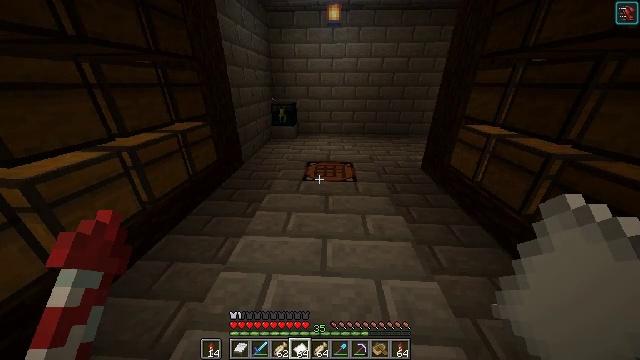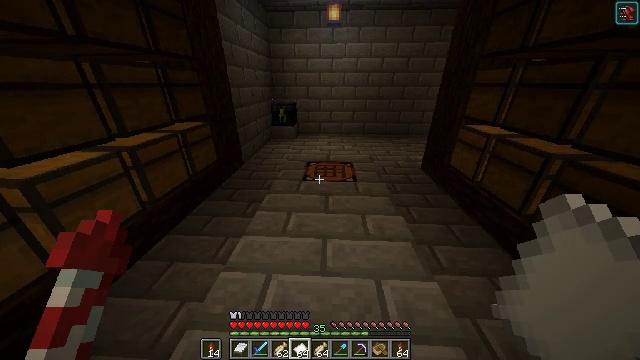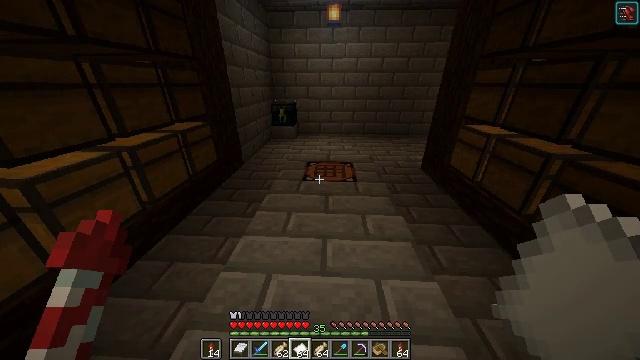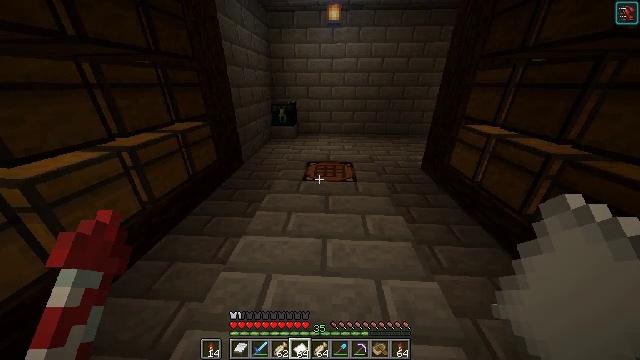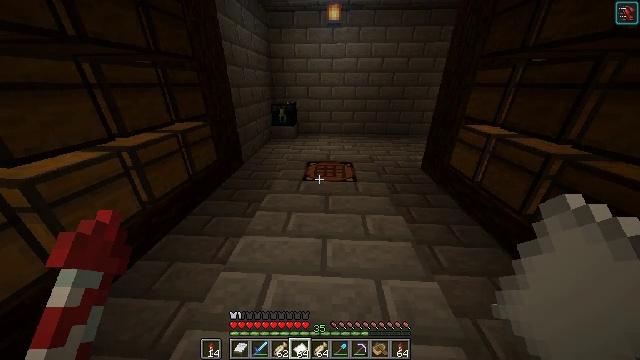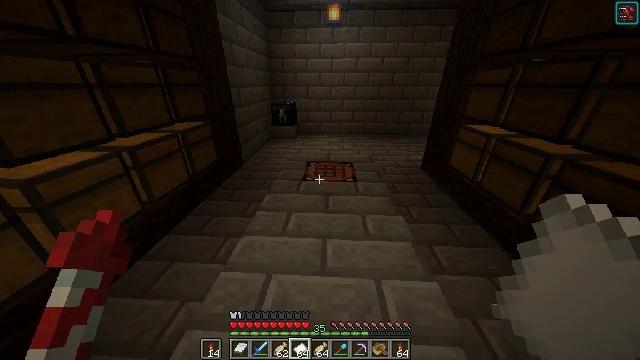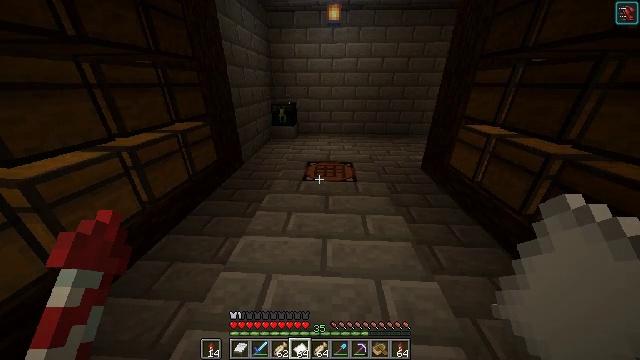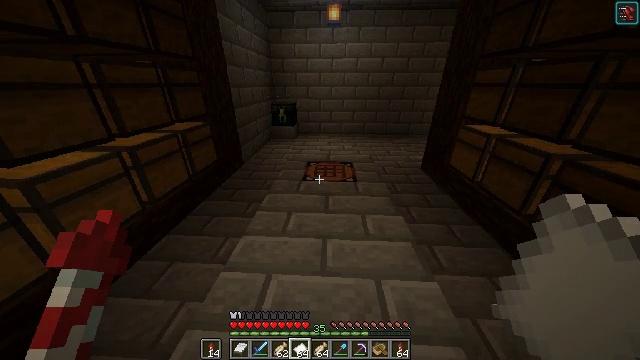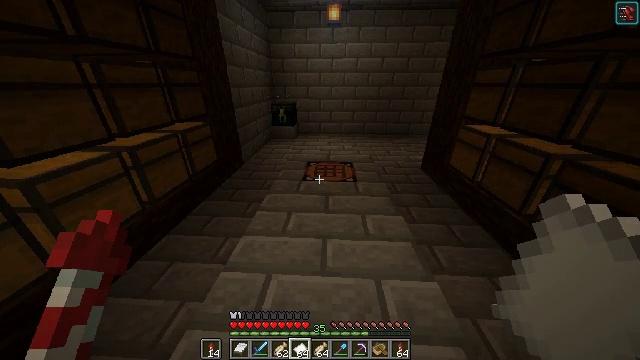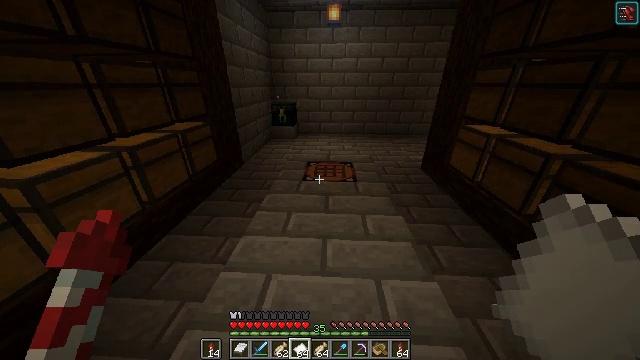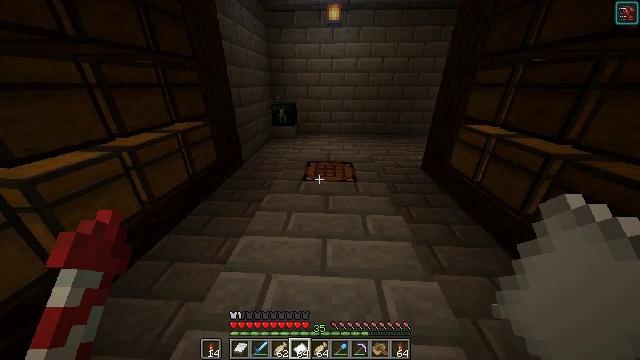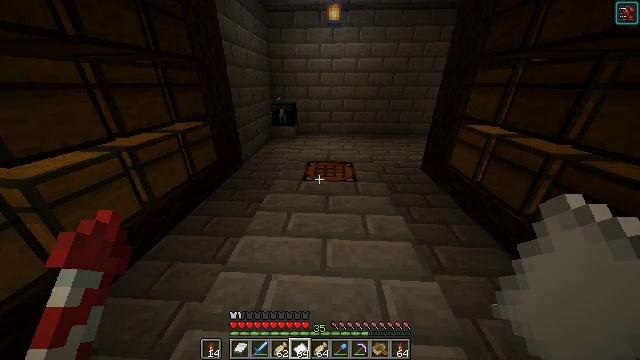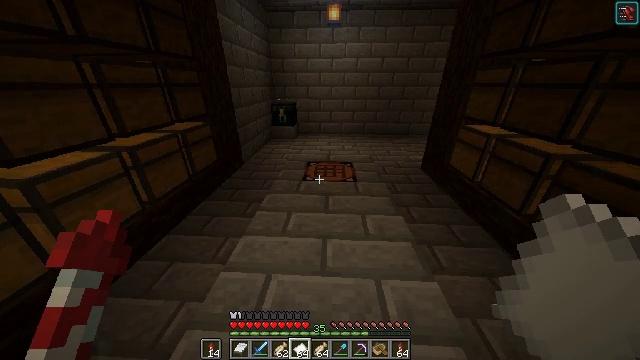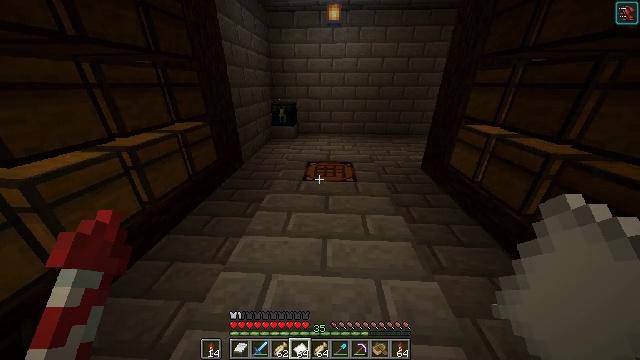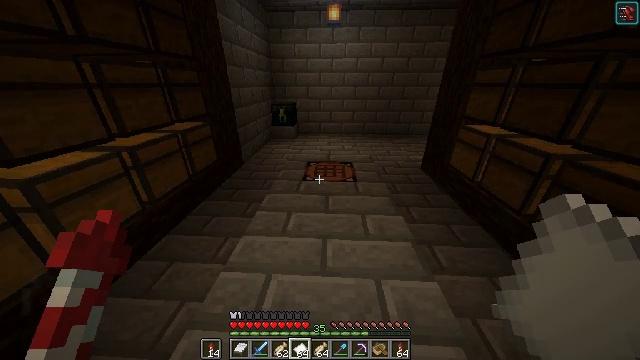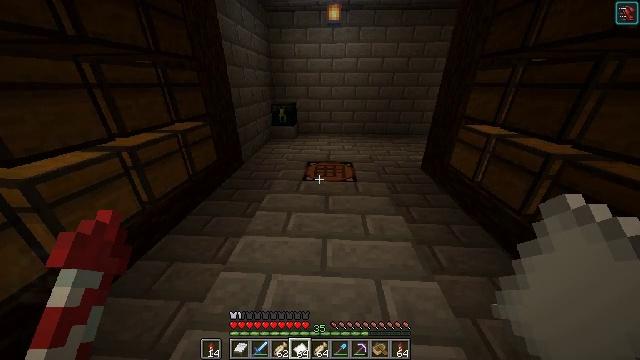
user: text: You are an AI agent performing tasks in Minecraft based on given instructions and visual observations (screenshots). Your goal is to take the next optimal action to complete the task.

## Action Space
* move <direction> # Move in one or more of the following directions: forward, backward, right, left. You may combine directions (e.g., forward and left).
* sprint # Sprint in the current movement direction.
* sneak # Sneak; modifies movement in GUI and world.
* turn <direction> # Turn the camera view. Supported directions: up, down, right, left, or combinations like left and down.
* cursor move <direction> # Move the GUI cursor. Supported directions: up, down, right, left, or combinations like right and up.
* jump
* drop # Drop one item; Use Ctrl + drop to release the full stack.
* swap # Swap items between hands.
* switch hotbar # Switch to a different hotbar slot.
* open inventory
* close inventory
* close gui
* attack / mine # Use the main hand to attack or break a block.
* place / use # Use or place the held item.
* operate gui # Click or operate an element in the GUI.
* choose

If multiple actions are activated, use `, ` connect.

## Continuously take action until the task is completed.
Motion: motion action
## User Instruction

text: To obtain a map, craft it using the right materials on a crafting table.
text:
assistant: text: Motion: no_op
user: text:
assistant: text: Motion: no_op
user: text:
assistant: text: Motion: no_op
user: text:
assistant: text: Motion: no_op
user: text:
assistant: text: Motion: no_op
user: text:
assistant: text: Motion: no_op
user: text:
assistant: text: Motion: no_op
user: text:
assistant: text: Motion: no_op
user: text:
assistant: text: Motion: no_op
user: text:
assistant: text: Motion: no_op
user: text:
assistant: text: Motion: no_op
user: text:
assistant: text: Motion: no_op
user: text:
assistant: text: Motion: no_op
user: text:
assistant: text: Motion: no_op
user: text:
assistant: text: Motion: no_op
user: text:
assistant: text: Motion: no_op
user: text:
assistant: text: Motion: no_op
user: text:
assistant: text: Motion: no_op
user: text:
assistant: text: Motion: no_op
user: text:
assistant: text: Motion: no_op
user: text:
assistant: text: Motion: no_op
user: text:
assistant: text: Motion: no_op
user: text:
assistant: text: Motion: no_op
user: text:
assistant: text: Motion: no_op
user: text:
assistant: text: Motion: no_op
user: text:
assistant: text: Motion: no_op
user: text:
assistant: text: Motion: no_op
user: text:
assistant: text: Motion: no_op
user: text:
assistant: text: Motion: no_op
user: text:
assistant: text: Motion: no_op